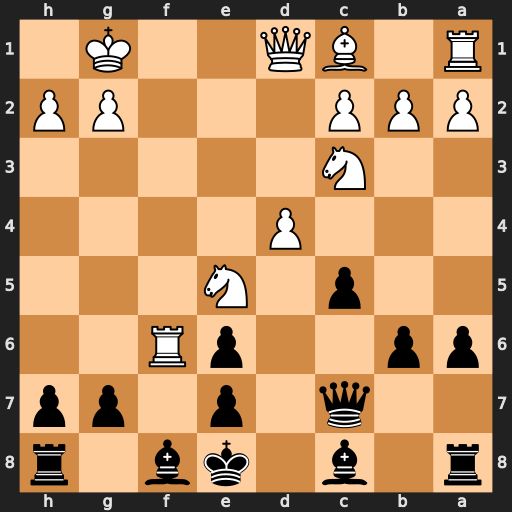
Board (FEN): r1b1kb1r/2q1p1pp/pp2pR2/2p1N3/3P4/2N5/PPP3PP/R1BQ2K1
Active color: b
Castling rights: kq
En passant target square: -
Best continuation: exf6 Qh5+ g6